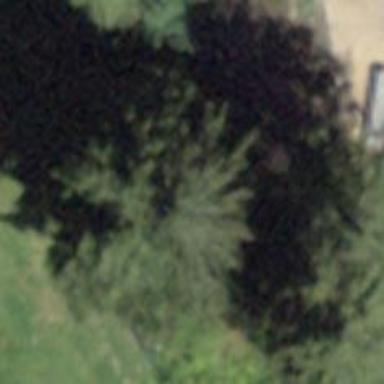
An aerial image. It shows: Needle-leaved tree in natural setting.